Field crop: maize
Growth stage: 2
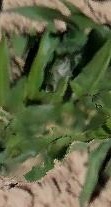
Species: maize